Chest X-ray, AP view. Patient: 55 years old, sex M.
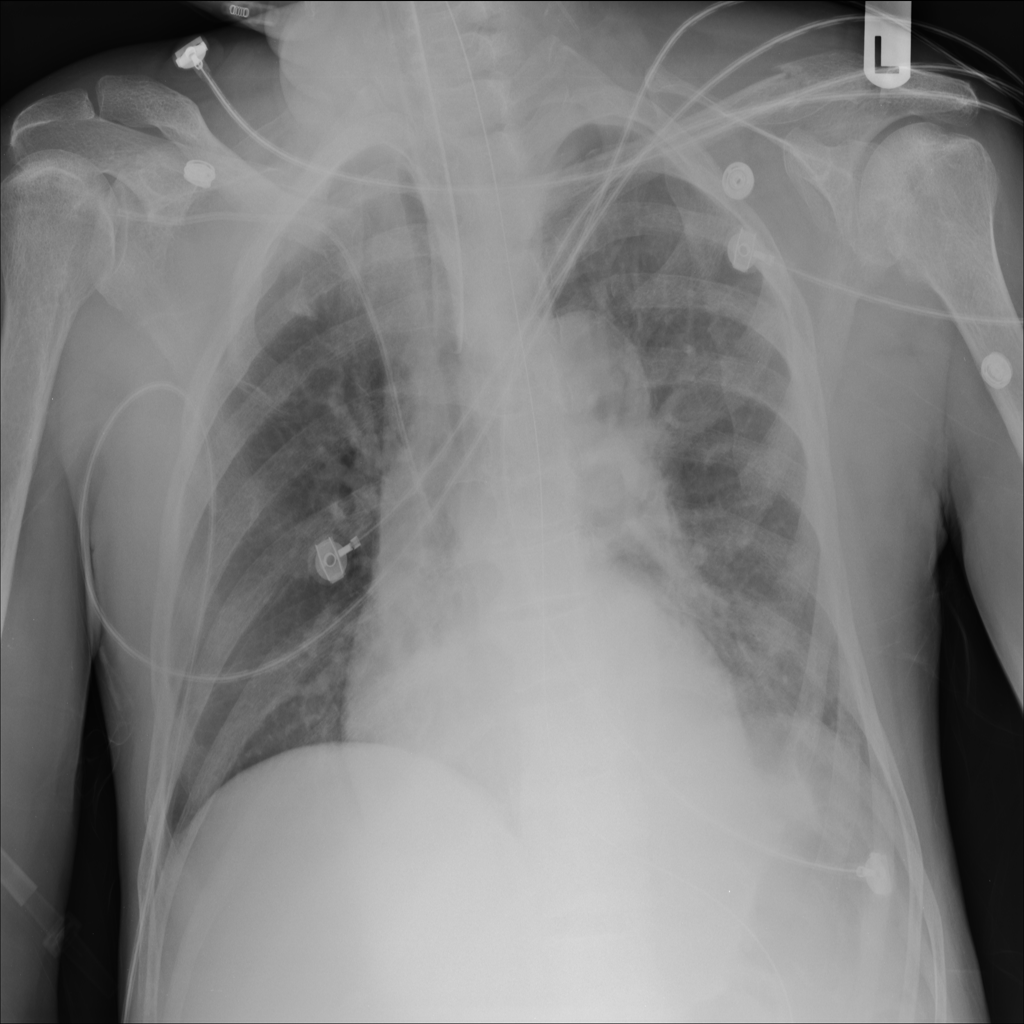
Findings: No Finding